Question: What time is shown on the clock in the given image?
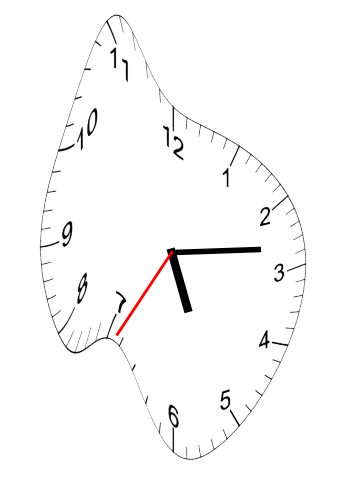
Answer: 05:13:35